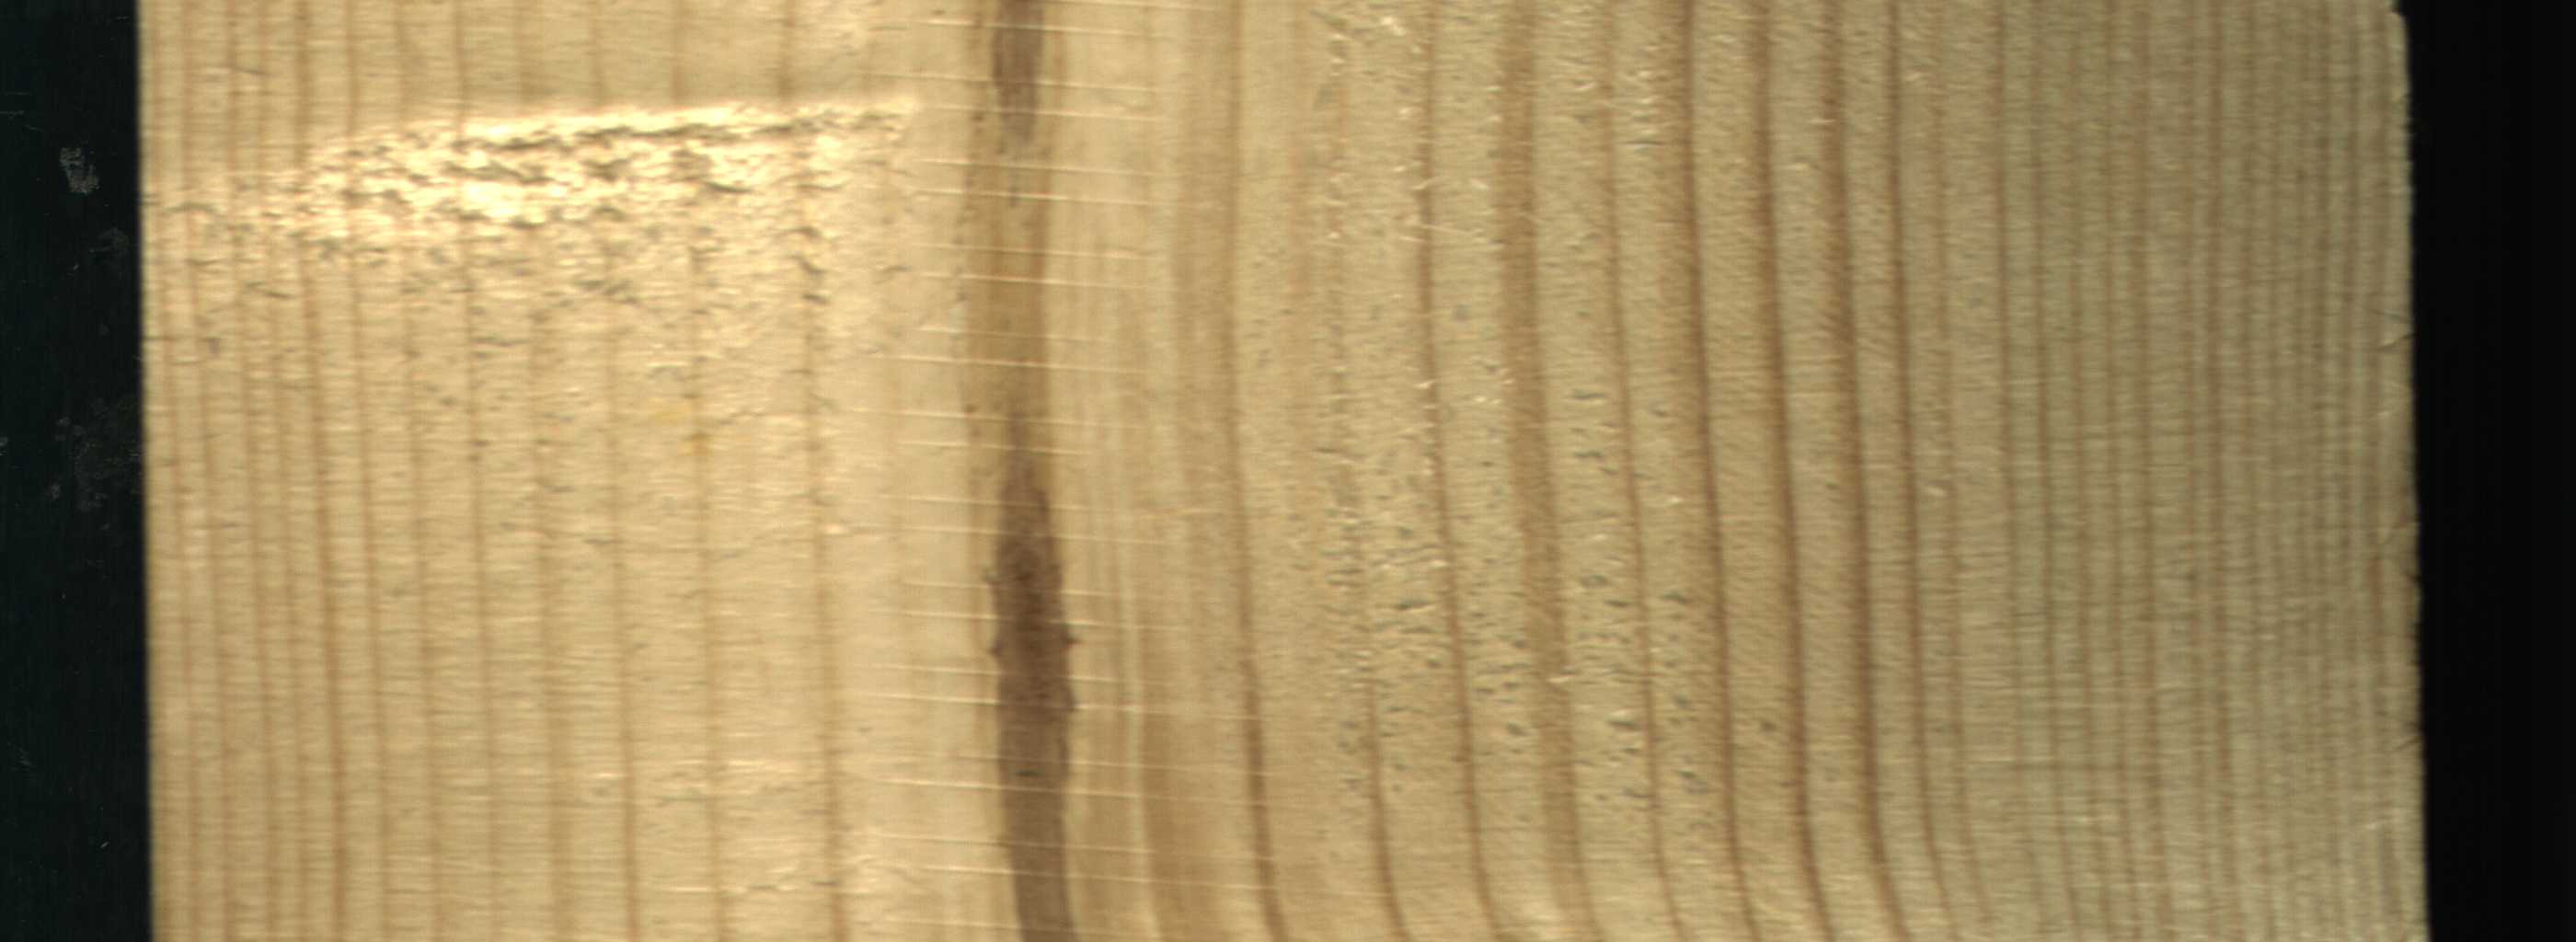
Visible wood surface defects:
Quartzity